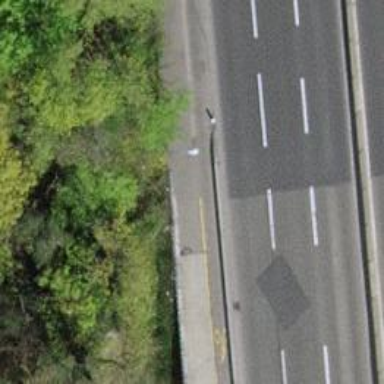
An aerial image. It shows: Asphalt sidewalk and cycleway. The sidewalk and cycleway both have asphalt surface.